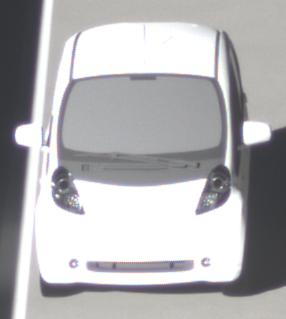
Make: Peugeot
Model: iOn
Detailed model: iOn
Model produced from: 2010/12
Model produced until: 2013/02
Doors: 5
Color: white
Road condition: wet road
Daytime: morning or afternoon
Contrast: high contrast